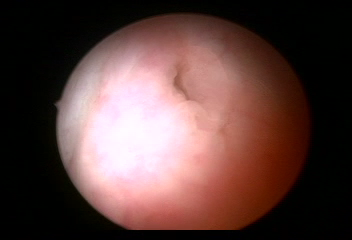
Modality: WLC
Class: Anatomical landmarks
Subclass: UreteralOrifice
Bladder cancer association: No
Annotated structures: Left ureteral orifice